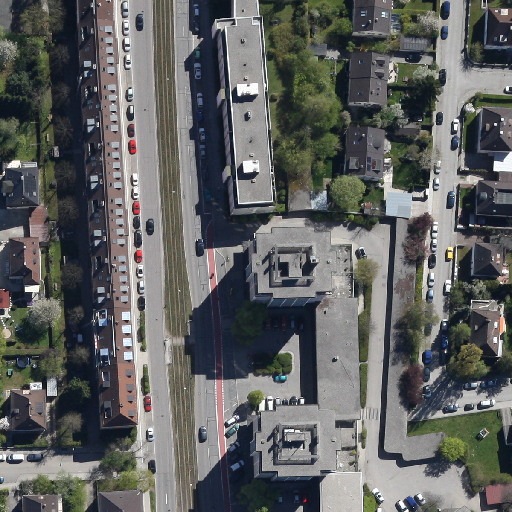
Referring expression: building along the road